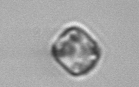
Label: Thalassiosira